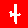
Digit: 4